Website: bh-photo
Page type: customer-info-address
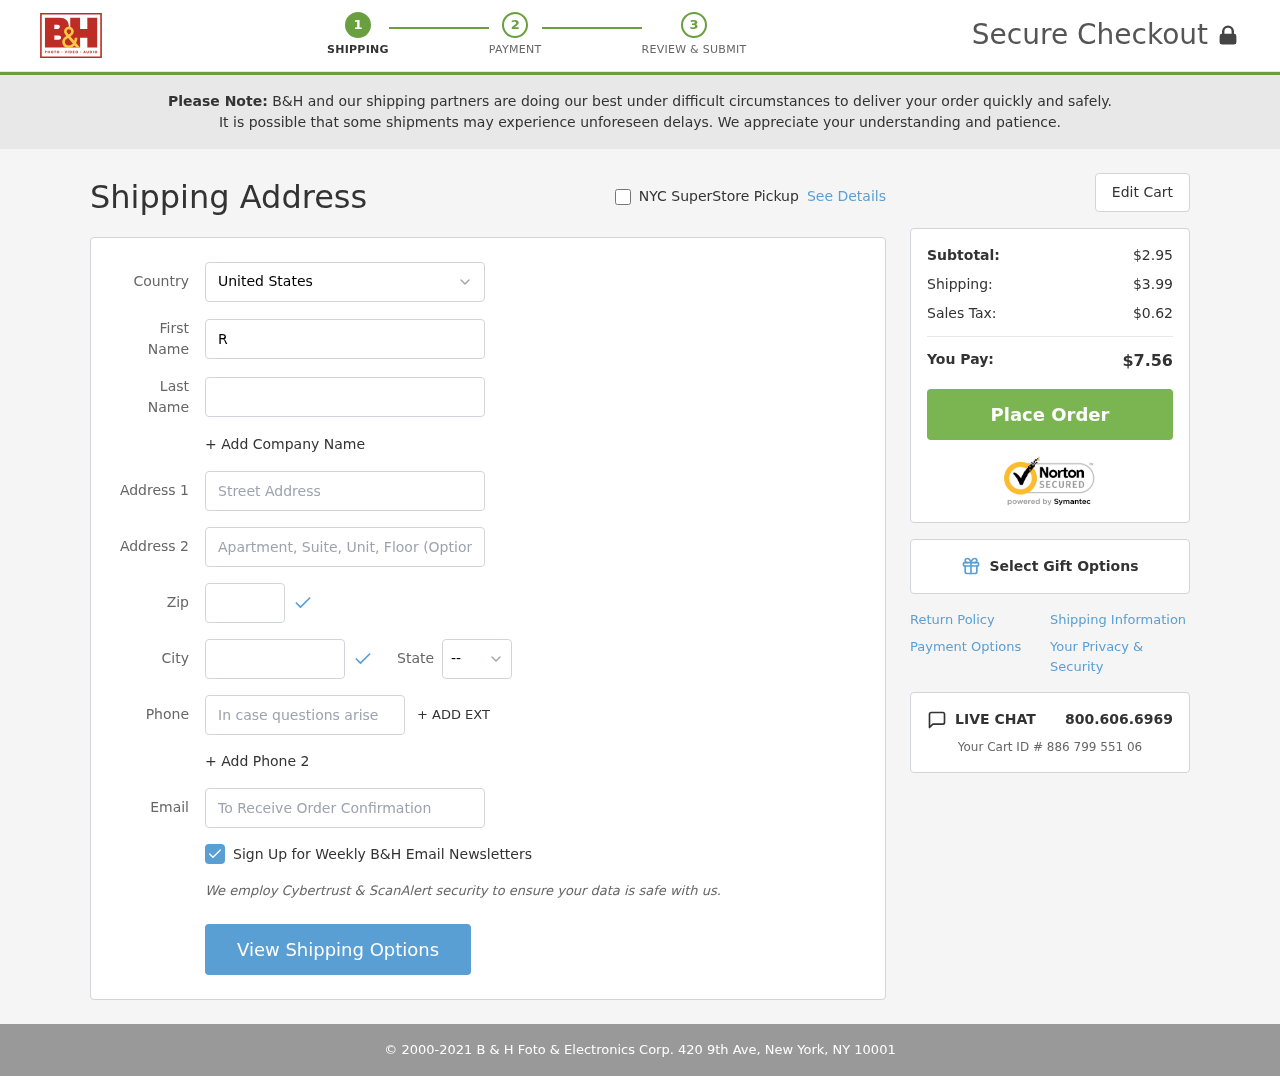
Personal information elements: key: PII_CITY
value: New Jacobburgh
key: PII_COUNTRY
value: United States
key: PII_EMAIL
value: raustin@hotmail.com
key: PII_FIRSTNAME
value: Ralph
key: PII_LASTNAME
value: Austin
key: PII_PHONE
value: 7588809802
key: PII_POSTCODE
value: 07284
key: PII_STATE_ABBR
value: CO
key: PII_STREET
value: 405 Francis Islands
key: PII_STREET2
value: Apt. 718
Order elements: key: ORDER_SUBTOTAL
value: $2.95
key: ORDER_SHIPPING_COST
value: $3.99
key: ORDER_TAX
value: $0.62
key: ORDER_TOTAL
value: $7.56
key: ORDER_ID
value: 886 799 551 06